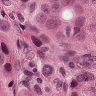
Metastatic tissue present: yes